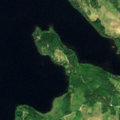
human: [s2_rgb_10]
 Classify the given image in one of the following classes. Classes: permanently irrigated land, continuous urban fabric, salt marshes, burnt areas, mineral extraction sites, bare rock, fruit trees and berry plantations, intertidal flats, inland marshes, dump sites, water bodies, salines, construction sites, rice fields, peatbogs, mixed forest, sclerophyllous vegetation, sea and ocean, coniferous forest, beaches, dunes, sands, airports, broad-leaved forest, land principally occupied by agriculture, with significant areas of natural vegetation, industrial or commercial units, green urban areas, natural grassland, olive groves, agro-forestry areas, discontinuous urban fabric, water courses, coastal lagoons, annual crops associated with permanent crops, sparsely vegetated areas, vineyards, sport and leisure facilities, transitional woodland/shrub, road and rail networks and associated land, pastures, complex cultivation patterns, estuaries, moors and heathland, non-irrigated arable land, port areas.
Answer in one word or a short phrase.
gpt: mixed forest, transitional woodland/shrub, water bodies